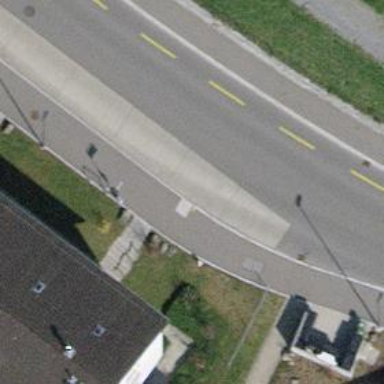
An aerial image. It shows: Public transport stop position.